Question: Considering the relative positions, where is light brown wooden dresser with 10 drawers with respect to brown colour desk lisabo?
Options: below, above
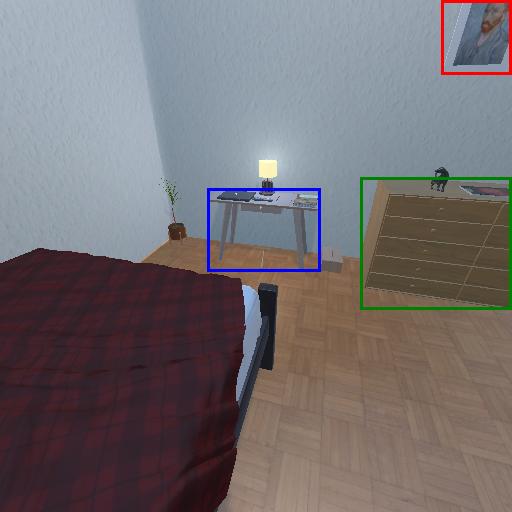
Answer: below